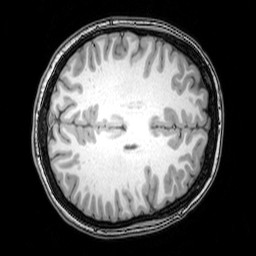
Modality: T1w
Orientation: axial
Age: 23
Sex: female
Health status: healthy
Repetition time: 0.081 s
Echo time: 0.037 s